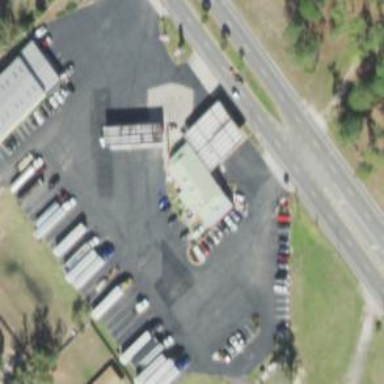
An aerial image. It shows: Convenience shop.